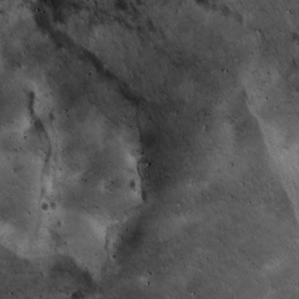
Label: non_frost